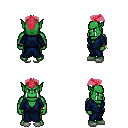
a pixel art fantasy rpg character, male body template, orc, green skin, blue robe, metal pants, ruby red short mohawk hairstyle, bracelets, white slippers, four views (front, back, left, right), 2x2 character sprite sheet, small pixel art, hard edges, no anti-aliasing